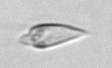
Label: Oxytoxum